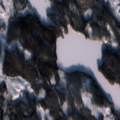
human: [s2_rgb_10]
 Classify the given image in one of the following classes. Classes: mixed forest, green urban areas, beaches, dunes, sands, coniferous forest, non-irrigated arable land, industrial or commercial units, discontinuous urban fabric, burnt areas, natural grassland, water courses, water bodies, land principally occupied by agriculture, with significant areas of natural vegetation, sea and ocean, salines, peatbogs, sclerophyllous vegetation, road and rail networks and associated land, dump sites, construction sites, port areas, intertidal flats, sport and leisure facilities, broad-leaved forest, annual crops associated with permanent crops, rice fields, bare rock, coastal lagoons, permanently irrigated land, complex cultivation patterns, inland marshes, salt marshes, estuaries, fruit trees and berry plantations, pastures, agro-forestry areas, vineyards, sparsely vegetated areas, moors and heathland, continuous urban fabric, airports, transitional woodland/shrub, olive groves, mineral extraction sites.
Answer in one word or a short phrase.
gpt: coniferous forest, mixed forest, transitional woodland/shrub, water bodies